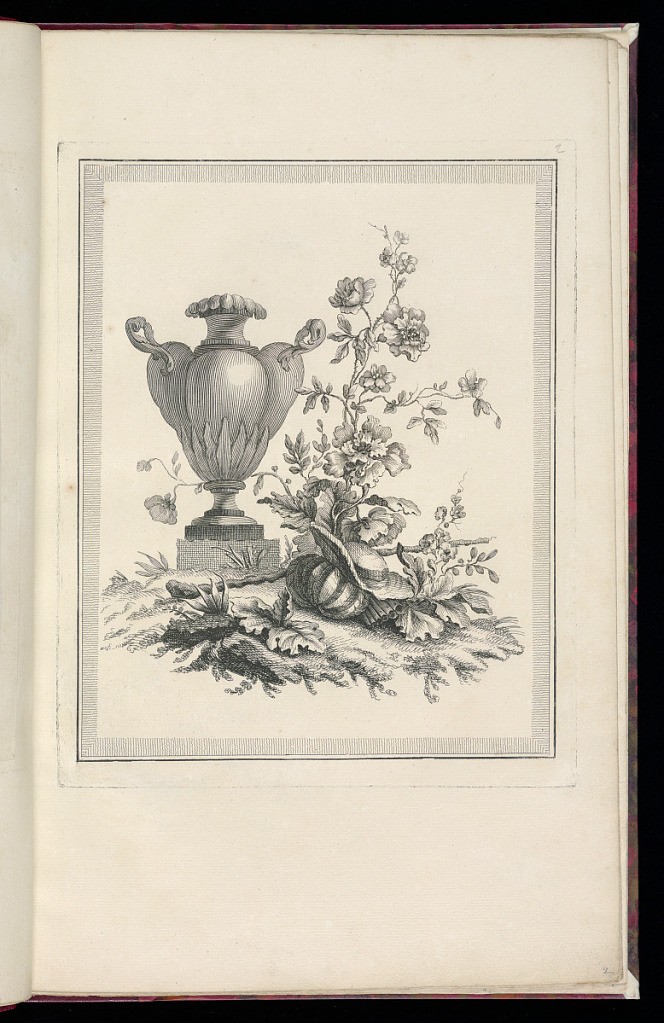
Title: Vase and Flowers in a Landscape
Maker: Pierre Ranson, French, 1736–1786
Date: ca. 1770 – 1786
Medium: Etching and engraving on laid paper
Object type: Print
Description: Design for a two-handled vase on a grassy mound next to flowers, leaves, grass, fruit, a stick, hat, and pan flute. The vase is decorated with gadrooning, a trianglular (possibly sunflower leaves) repeating pattern, and scrolling leaves (rinceaux) as handles.